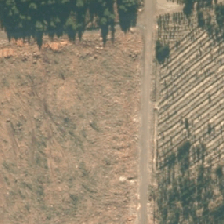
Land cover: harvested_forest